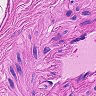
Metastatic tissue present: no